Question: Count the number of objects in the diagram.
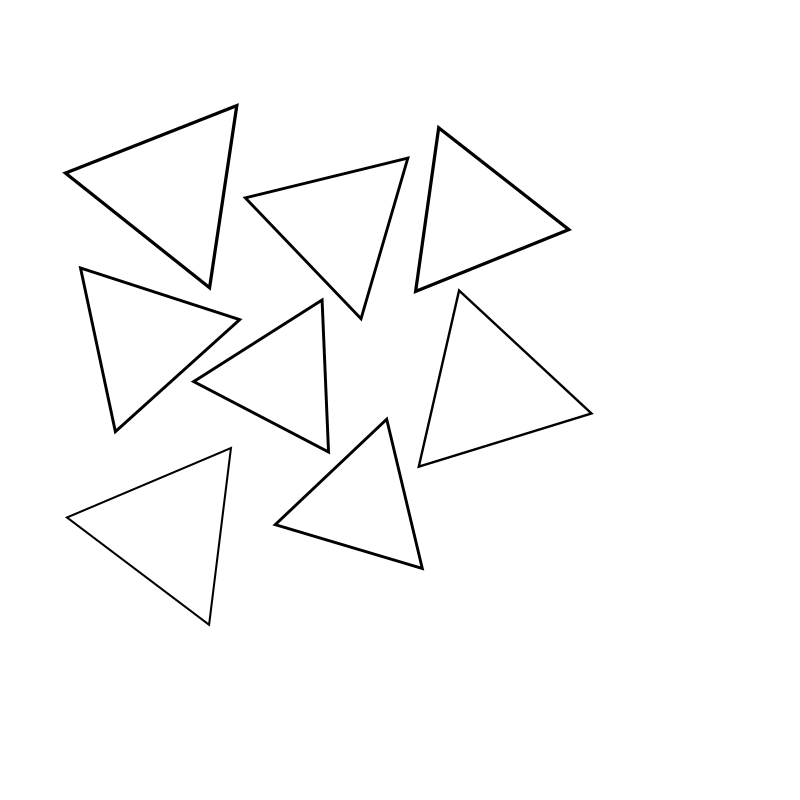
Answer: 8